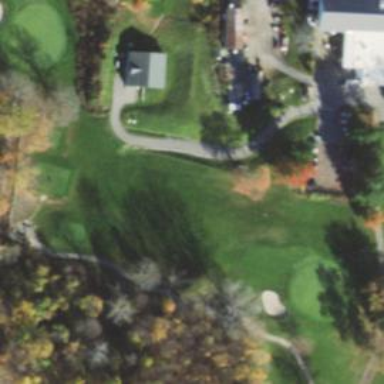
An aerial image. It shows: Pathway for golfing.